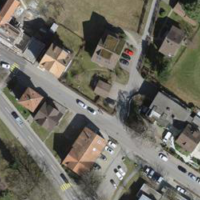
EUNIS habitat code: 55
Species observed at this site:
Cotinus coggygria